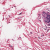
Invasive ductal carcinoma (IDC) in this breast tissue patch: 0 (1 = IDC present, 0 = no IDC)